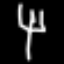
Label: fork